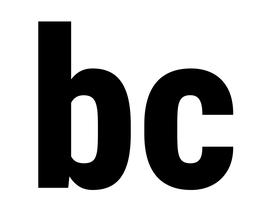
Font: Roboto_Condensed_ExtraBold